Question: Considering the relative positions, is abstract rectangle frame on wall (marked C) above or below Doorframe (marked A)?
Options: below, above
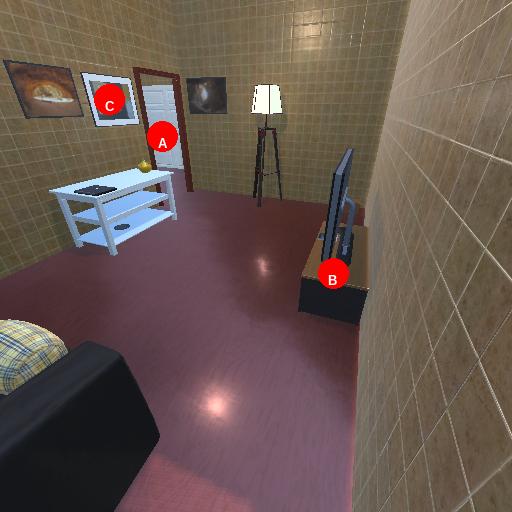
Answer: below